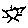
Label: sun